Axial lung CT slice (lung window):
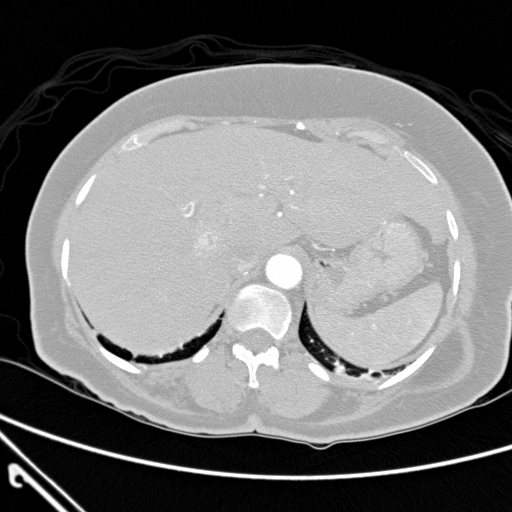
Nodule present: no